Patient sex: F
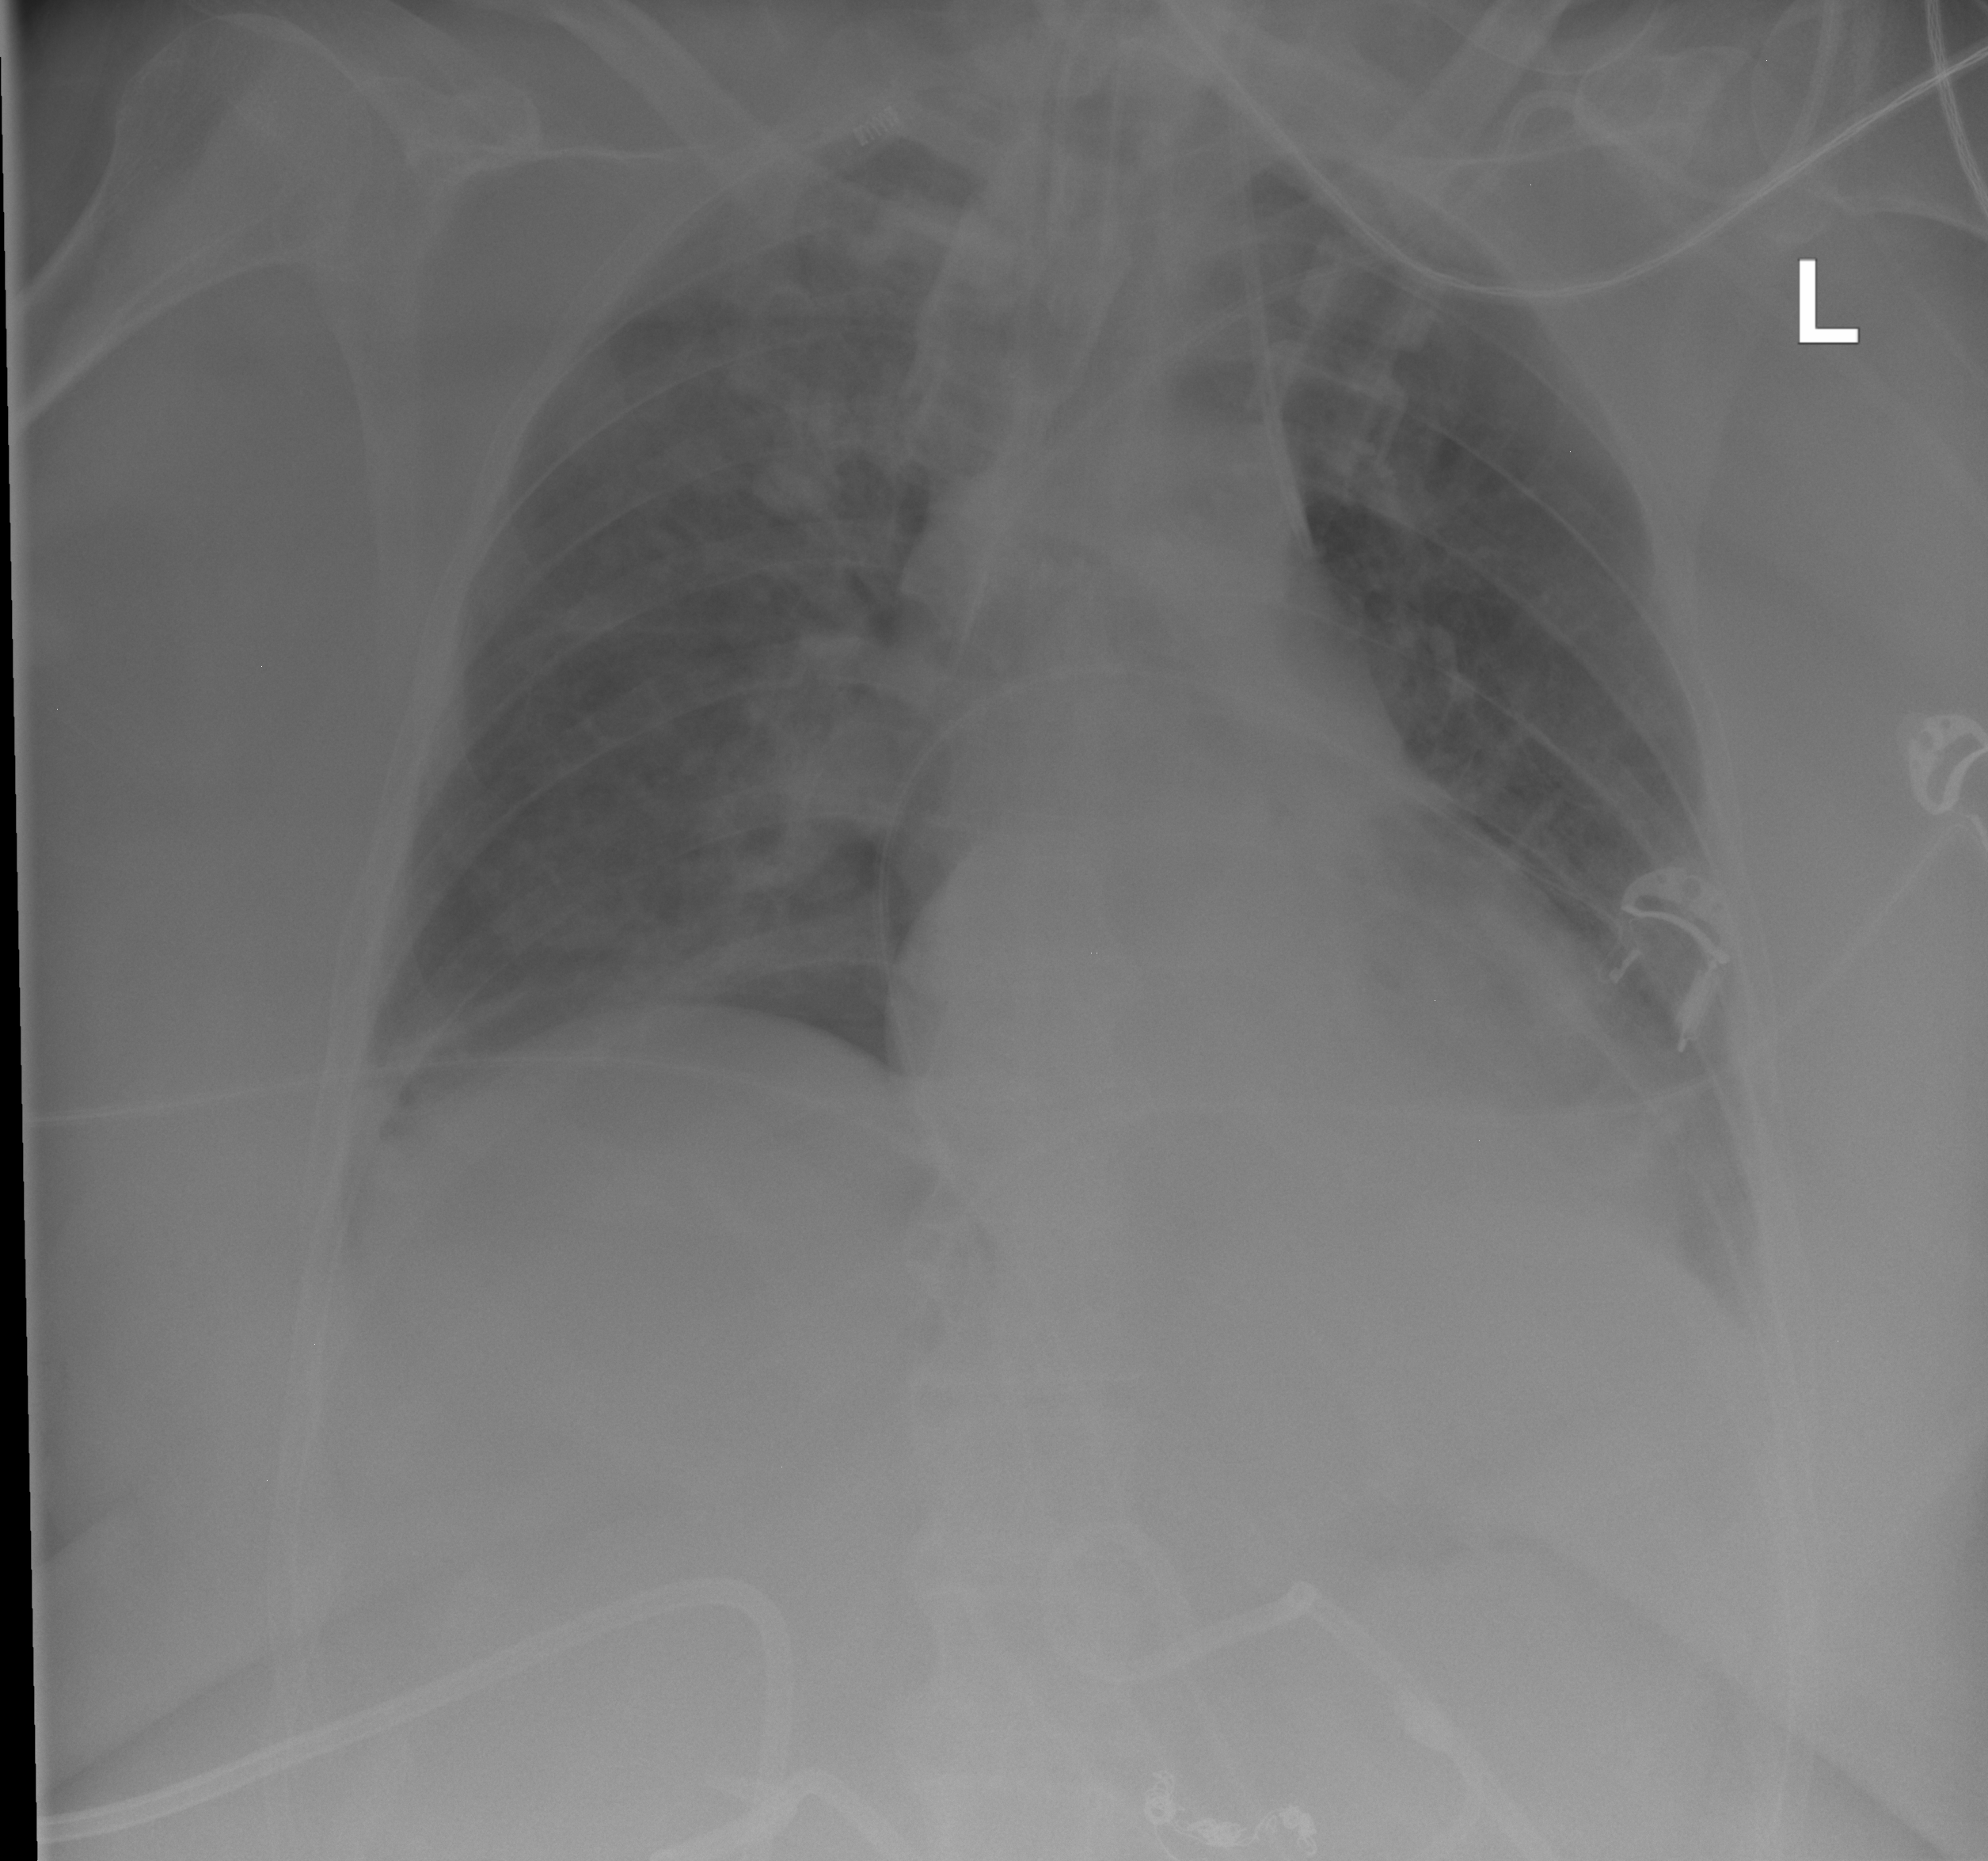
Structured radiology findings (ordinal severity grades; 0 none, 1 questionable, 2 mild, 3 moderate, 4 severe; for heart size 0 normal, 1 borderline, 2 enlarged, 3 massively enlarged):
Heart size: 0
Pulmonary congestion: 2
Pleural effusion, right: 0
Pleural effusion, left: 0
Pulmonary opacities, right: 2
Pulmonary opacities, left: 2
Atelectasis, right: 0
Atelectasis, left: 2